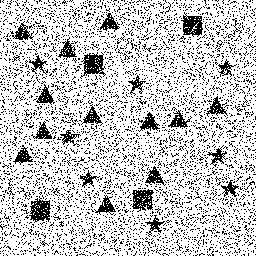
Squares: 4
Triangles: 12
Stars: 8
Total shapes: 24